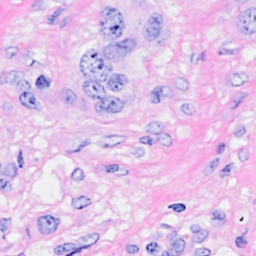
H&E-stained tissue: Breast